Interaction volume radius: 5 \u00c5
Interaction volume height: 50 \u00c5
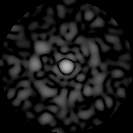
Disorder parameter: 0.8241